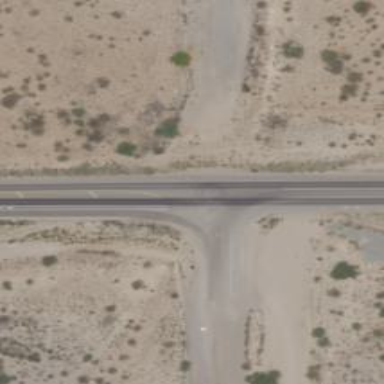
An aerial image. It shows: Unclassified road.